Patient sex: M
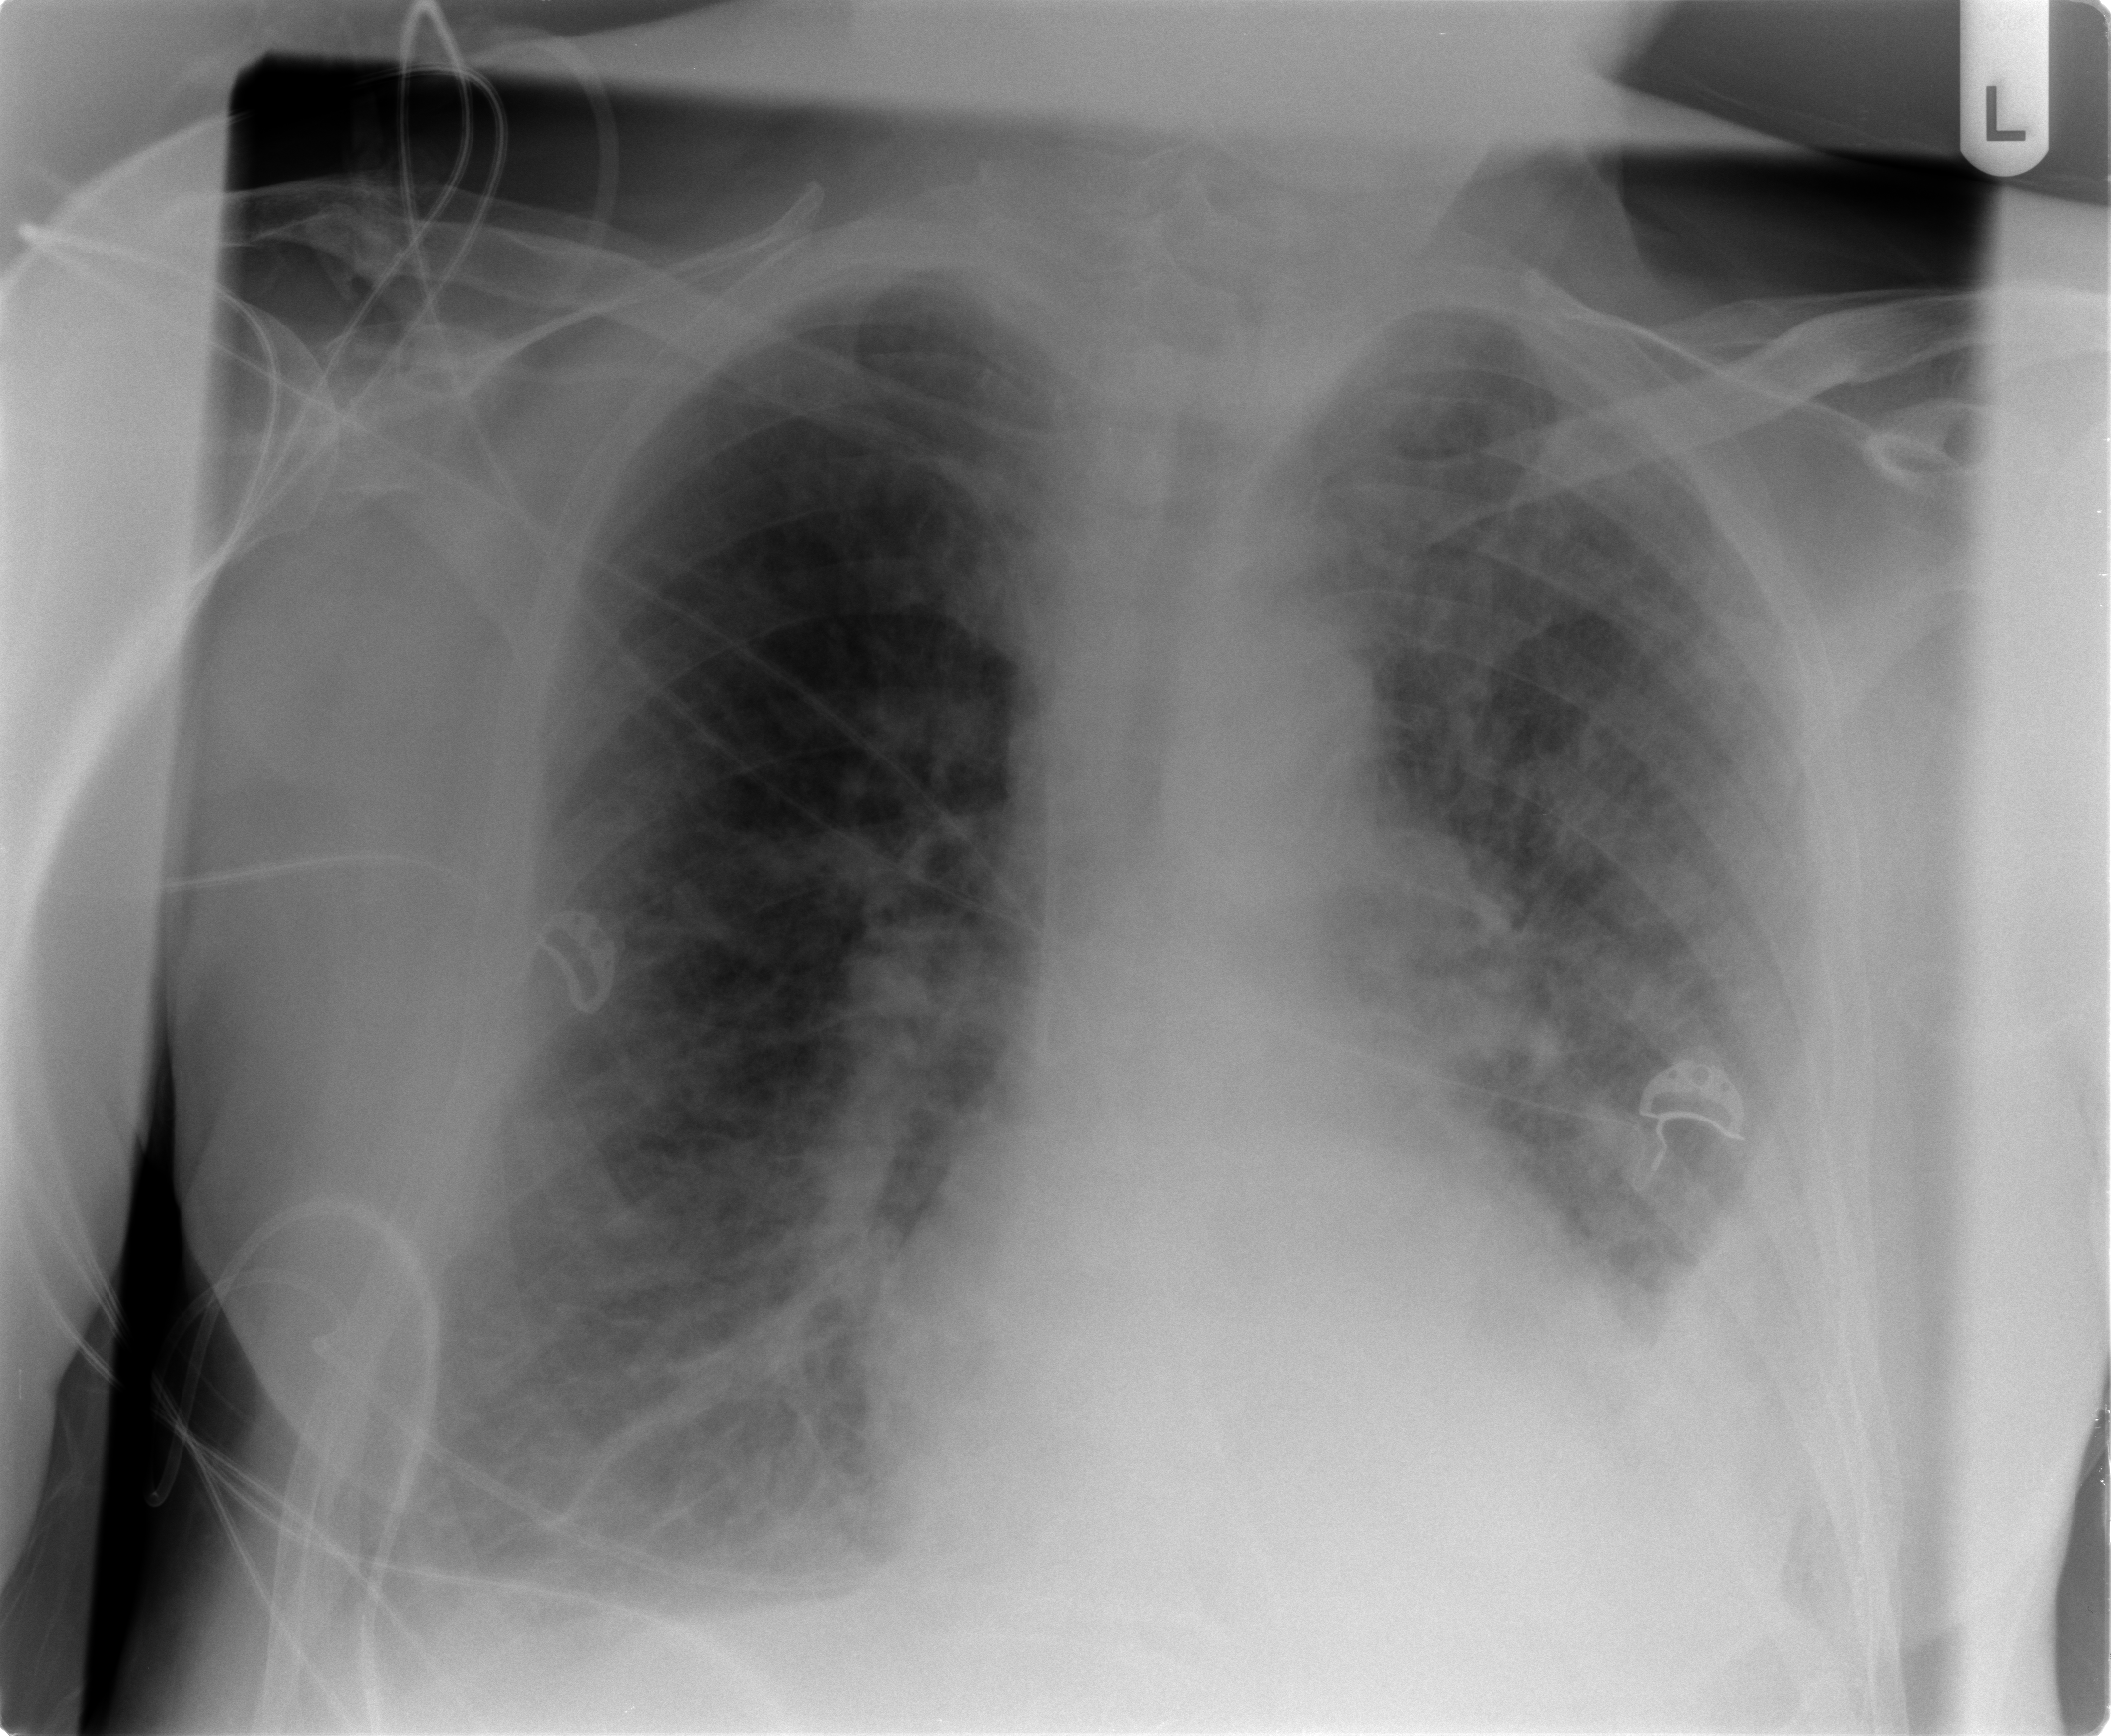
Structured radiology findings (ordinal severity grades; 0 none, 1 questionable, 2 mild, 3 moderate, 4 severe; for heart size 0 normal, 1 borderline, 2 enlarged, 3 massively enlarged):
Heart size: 0
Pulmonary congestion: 3
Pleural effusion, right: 2
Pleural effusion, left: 2
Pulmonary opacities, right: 3
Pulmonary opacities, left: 3
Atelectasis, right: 2
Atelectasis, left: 2